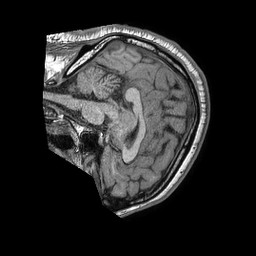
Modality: T1w
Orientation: sagittal
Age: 56
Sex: male
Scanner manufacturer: philips
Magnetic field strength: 1.5 T
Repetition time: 0.007546 s
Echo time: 0.003426 s